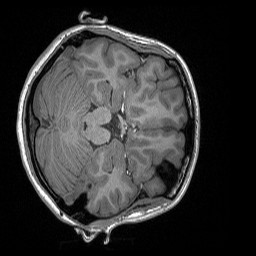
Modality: T1w
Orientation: axial
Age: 23
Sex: female
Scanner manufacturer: siemens
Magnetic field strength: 3 T
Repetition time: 1.56 s
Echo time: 0.00207 s